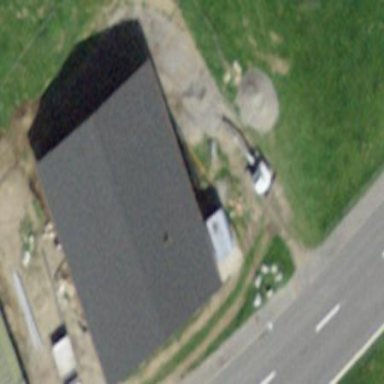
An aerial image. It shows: Barn.